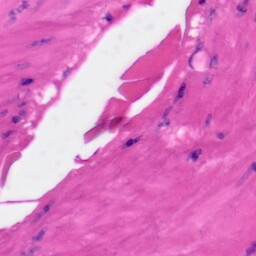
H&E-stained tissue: Skin